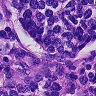
Metastatic tissue present: yes